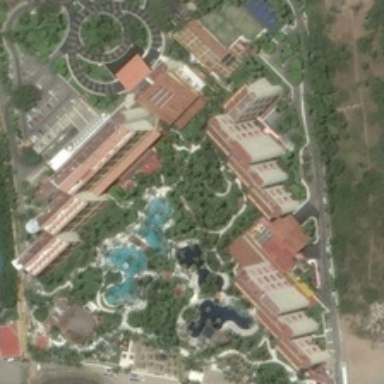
Many green trees and some buildings with pond are near a beach .